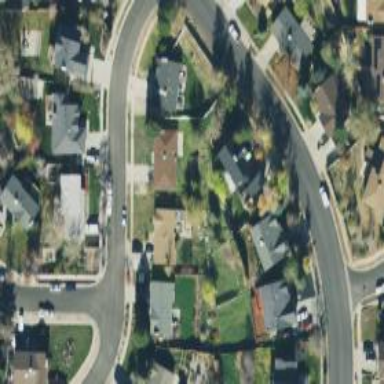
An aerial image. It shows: Neighborhood.